Interaction volume radius: 10 \u00c5
Interaction volume height: 40 \u00c5
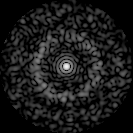
Disorder parameter: 0.8371